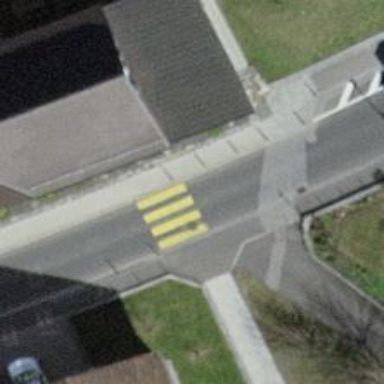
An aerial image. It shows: Marked crossing with zebra stripes on the road.